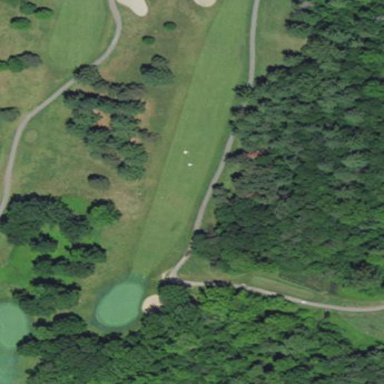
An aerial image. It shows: Grassy area designated as golf fairway.